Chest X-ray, AP view. Patient: 68 years old, sex M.
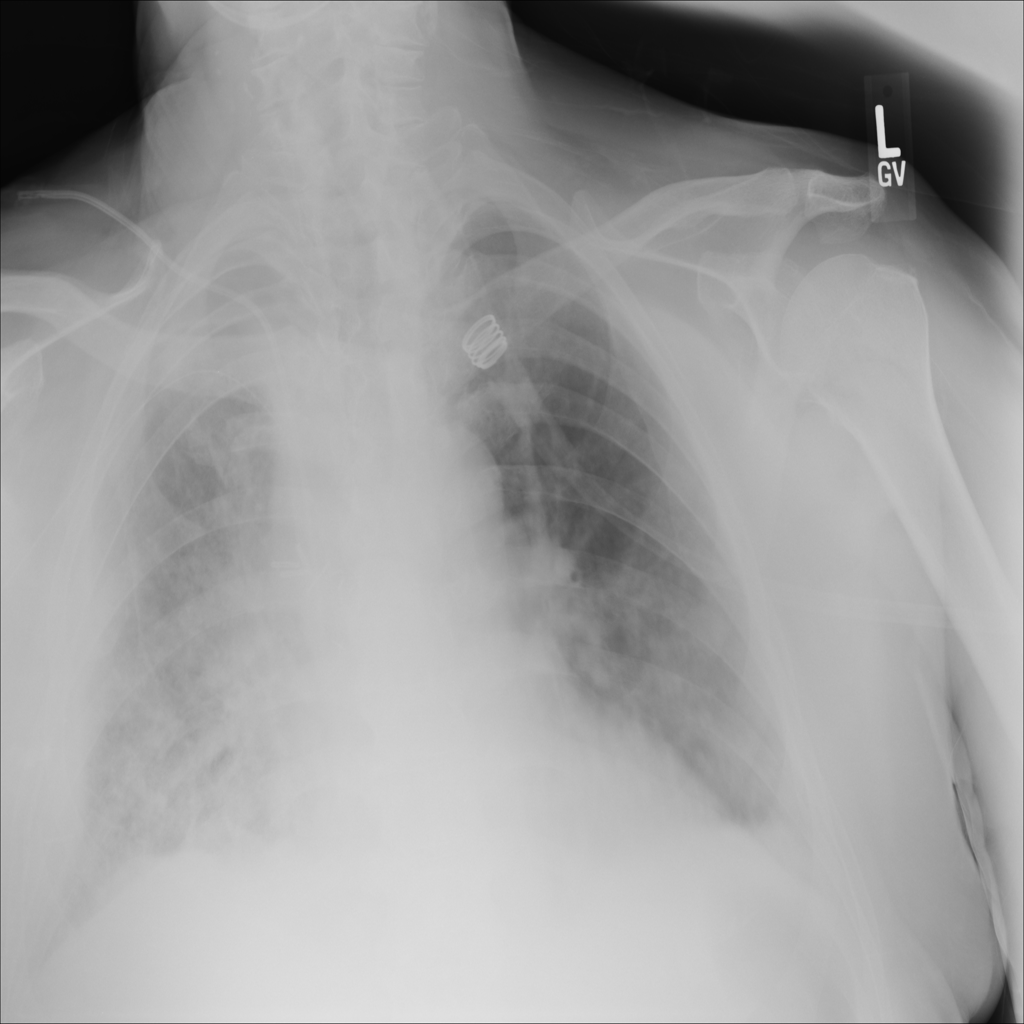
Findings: No Finding